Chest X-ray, PA view. Patient: 21 years old, sex M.
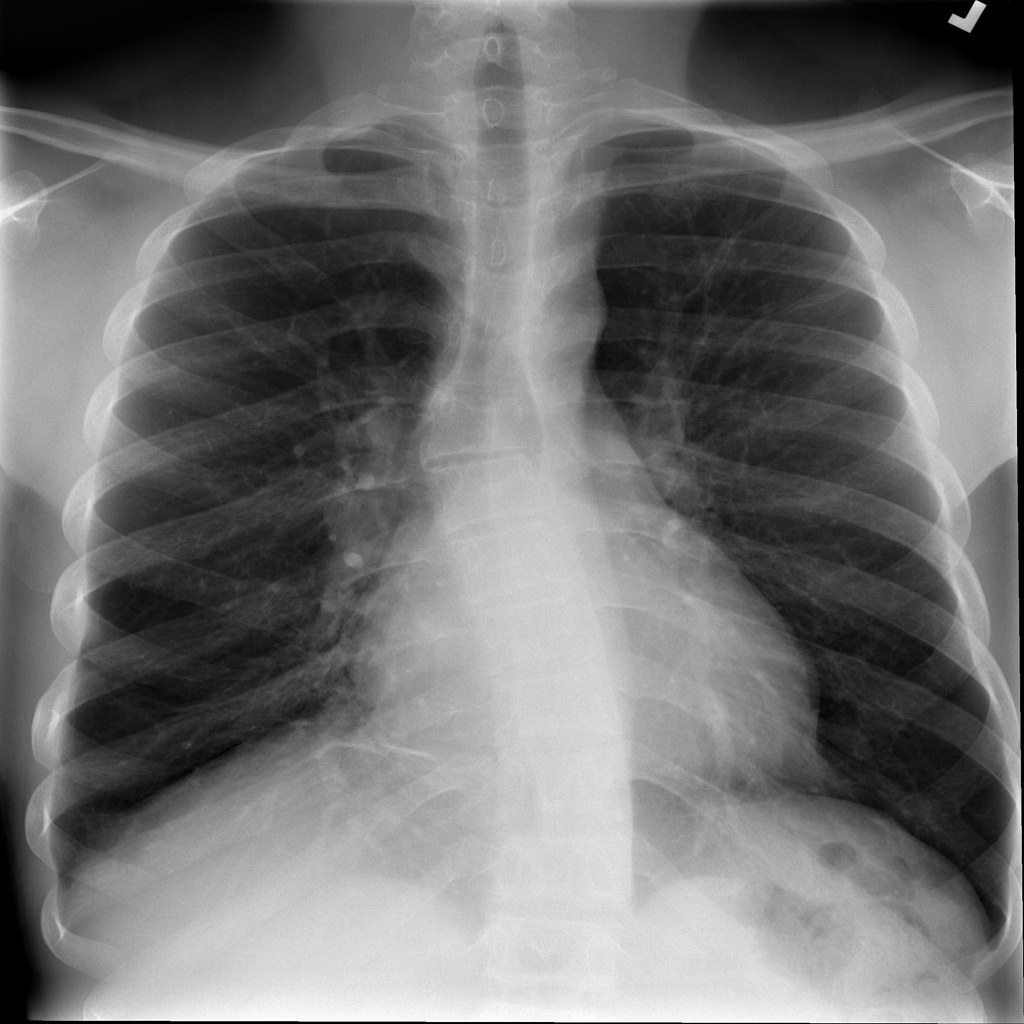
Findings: No Finding